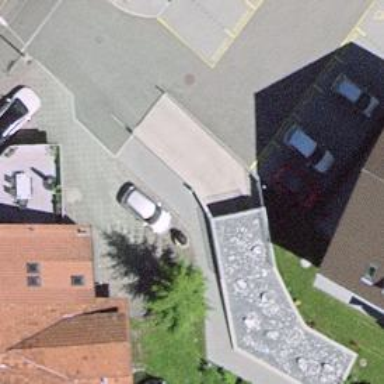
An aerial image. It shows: Parking entrance.